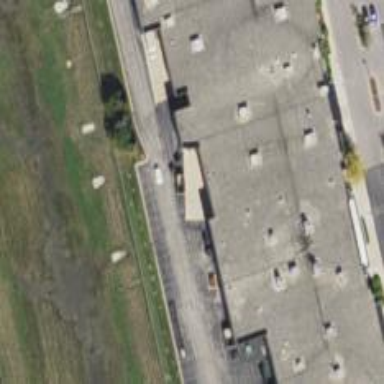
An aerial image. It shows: Retail building.